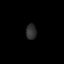
Tissue: skin
Cell type: Others
Senescence score: 0.7225
Nuclear area (px): 155
Mean DAPI intensity: 47.613